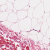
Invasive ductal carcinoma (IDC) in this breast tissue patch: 0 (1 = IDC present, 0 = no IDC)